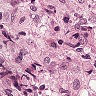
Metastatic tissue present: yes